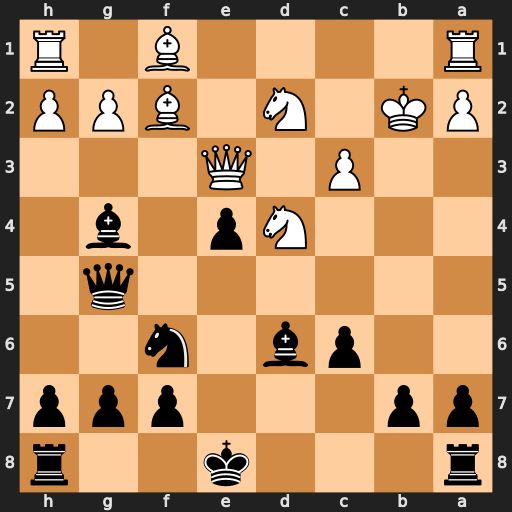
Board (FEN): r3k2r/pp3ppp/2pb1n2/6q1/3Np1b1/2P1Q3/PK1N1BPP/R4B1R
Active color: b
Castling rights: kq
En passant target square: -
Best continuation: Bf4 Nxe4 Bxe3